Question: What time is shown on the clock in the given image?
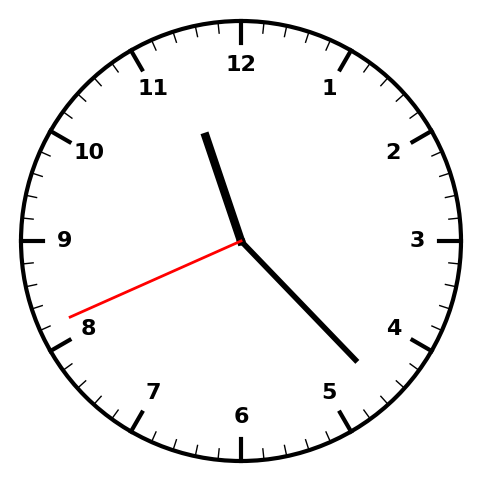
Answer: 11:22:41